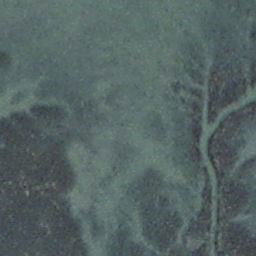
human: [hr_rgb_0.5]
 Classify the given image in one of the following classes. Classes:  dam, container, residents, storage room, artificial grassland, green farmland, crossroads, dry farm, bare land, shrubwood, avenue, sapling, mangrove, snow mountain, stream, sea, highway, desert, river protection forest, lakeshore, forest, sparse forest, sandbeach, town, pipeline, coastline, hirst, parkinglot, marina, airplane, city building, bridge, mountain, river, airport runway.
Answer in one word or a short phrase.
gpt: stream